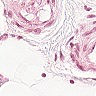
Metastatic tissue present: no